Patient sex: F
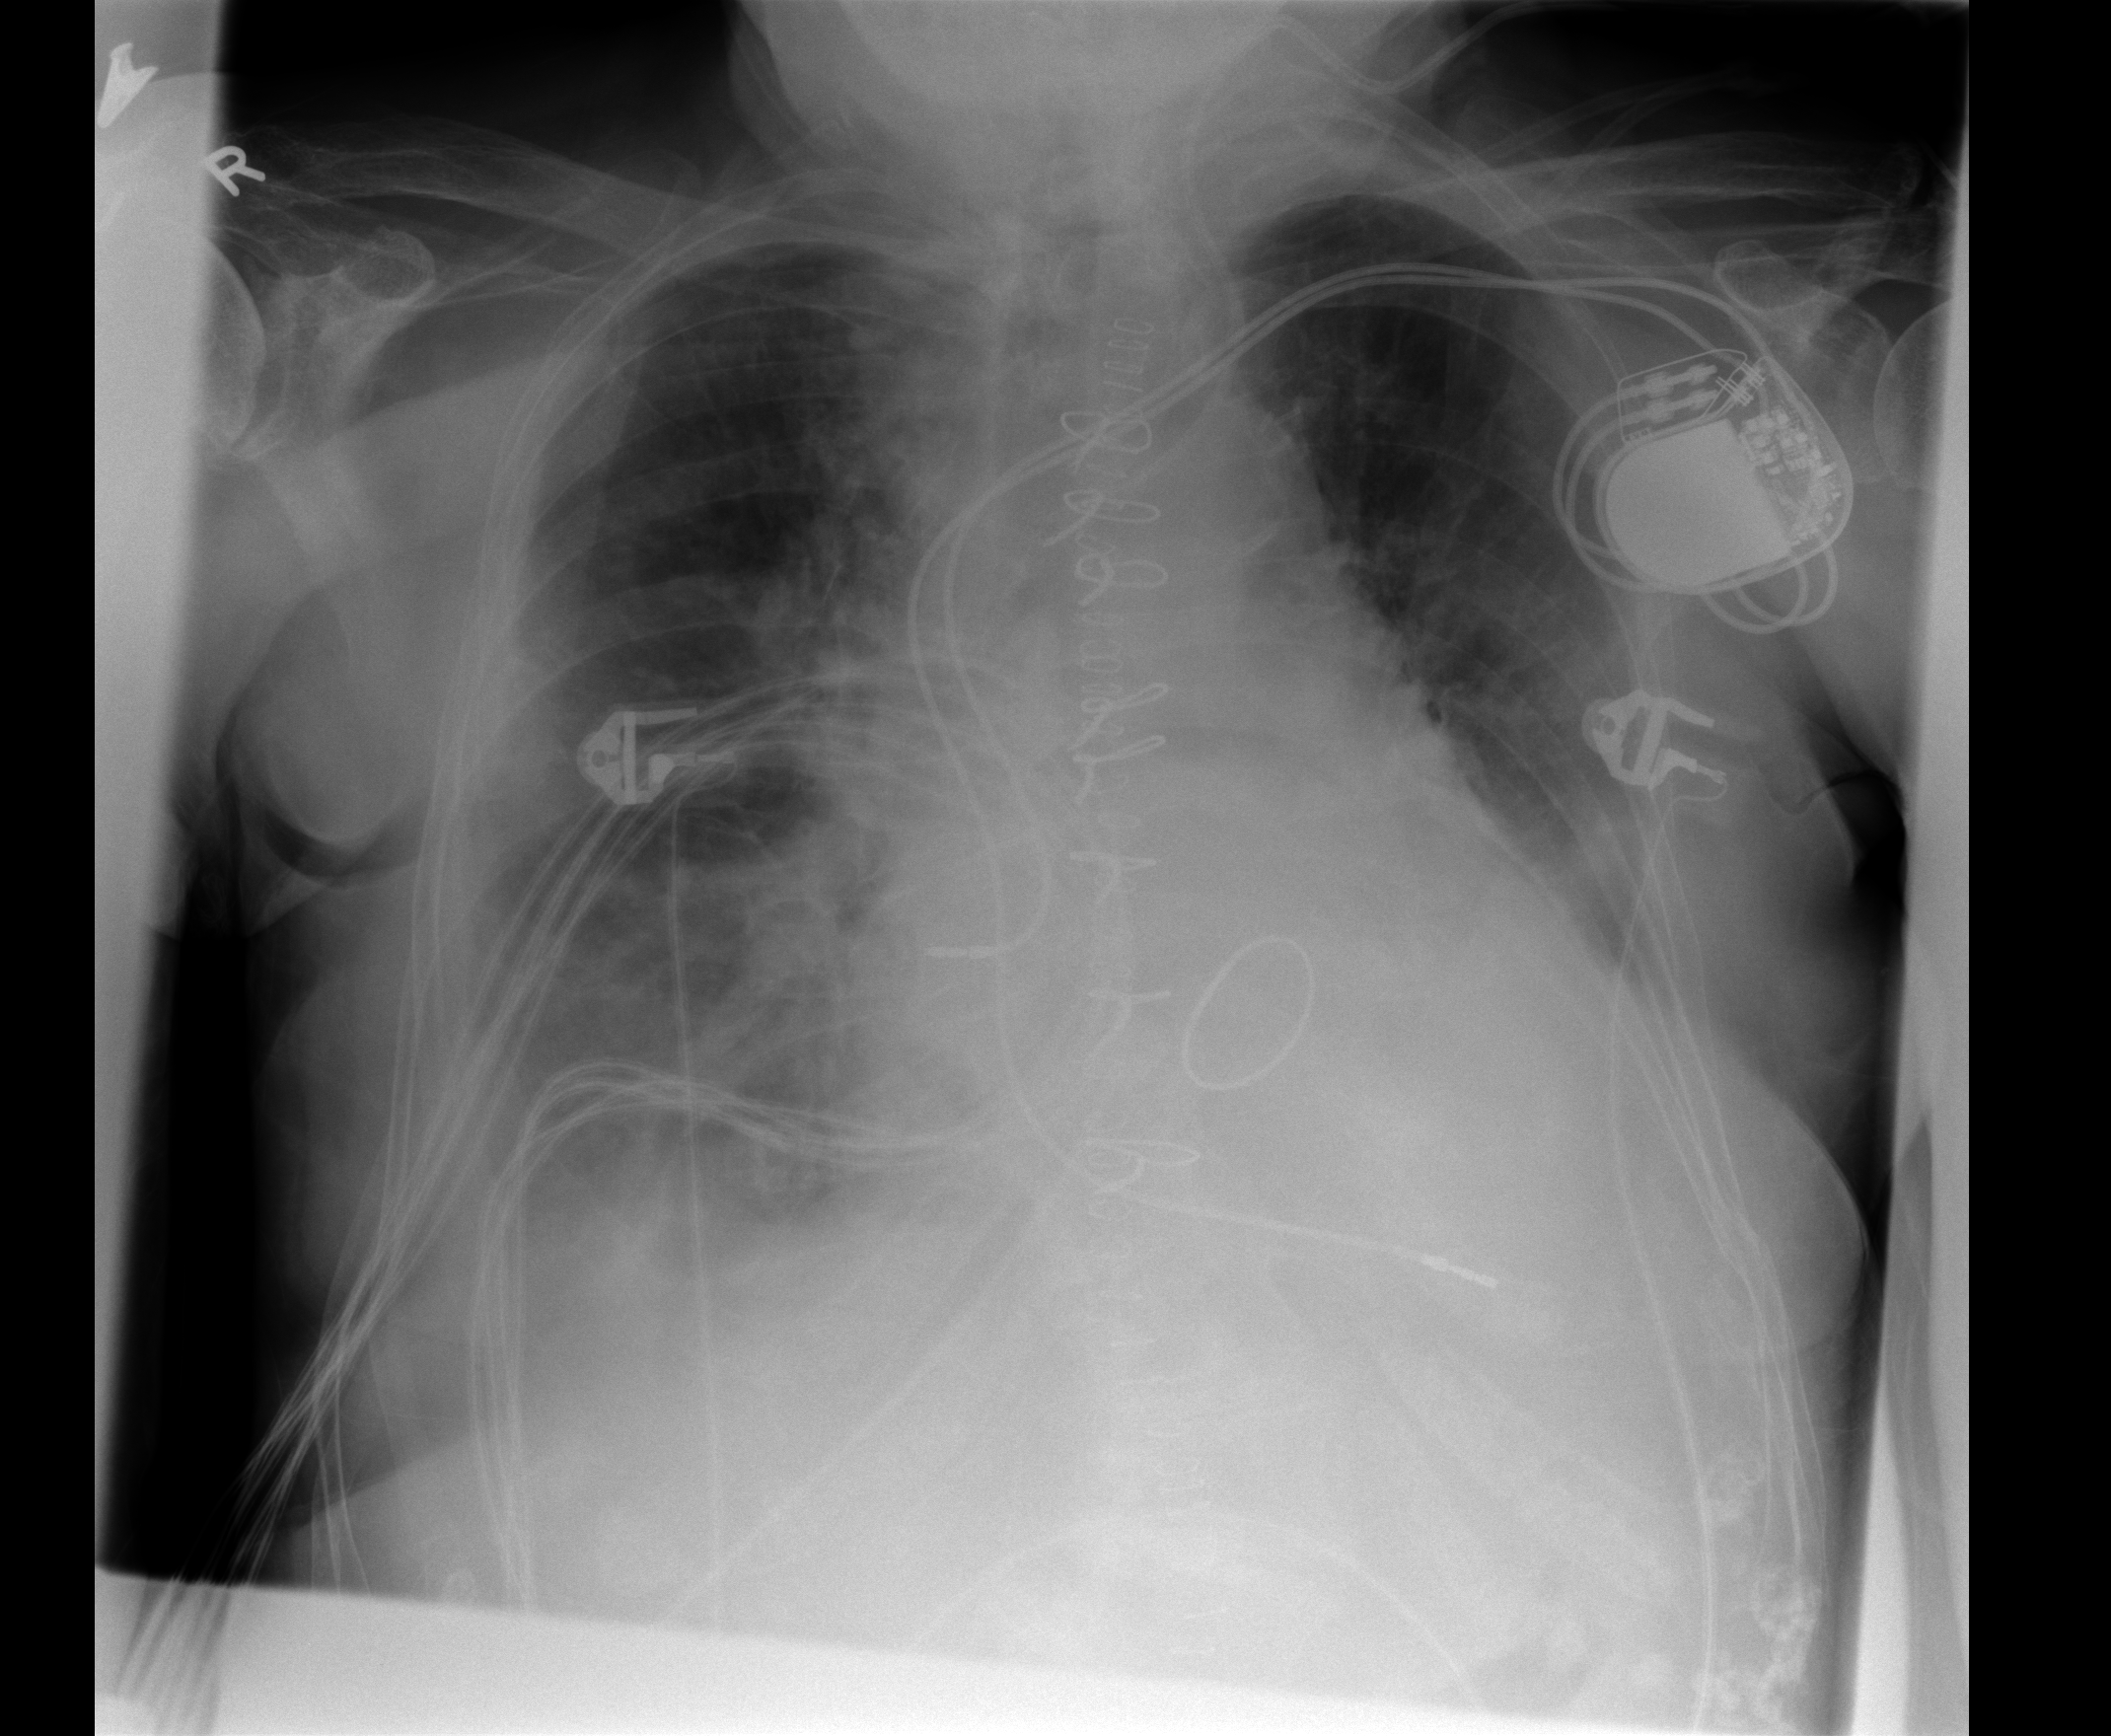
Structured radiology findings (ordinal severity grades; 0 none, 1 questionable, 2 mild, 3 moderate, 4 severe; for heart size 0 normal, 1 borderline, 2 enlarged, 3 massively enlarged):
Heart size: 2
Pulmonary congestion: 1
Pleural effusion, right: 2
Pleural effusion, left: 1
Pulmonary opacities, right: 2
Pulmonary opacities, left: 0
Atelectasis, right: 3
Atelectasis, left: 2